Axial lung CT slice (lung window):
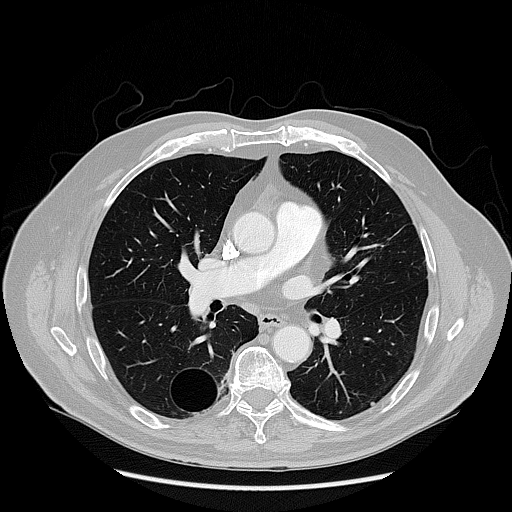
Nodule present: yes
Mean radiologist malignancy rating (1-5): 2